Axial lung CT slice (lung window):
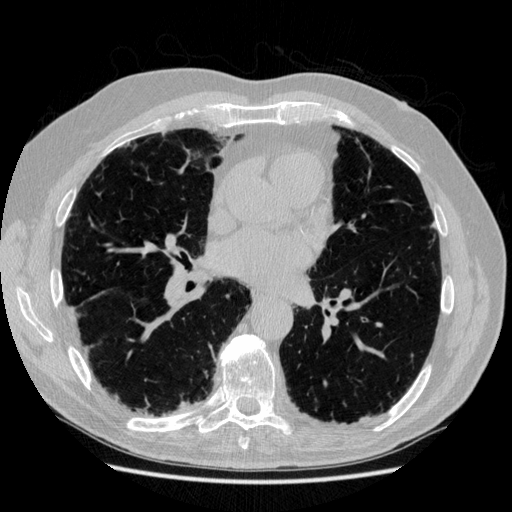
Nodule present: no